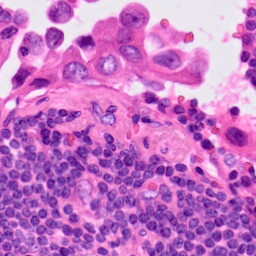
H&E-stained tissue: Lung